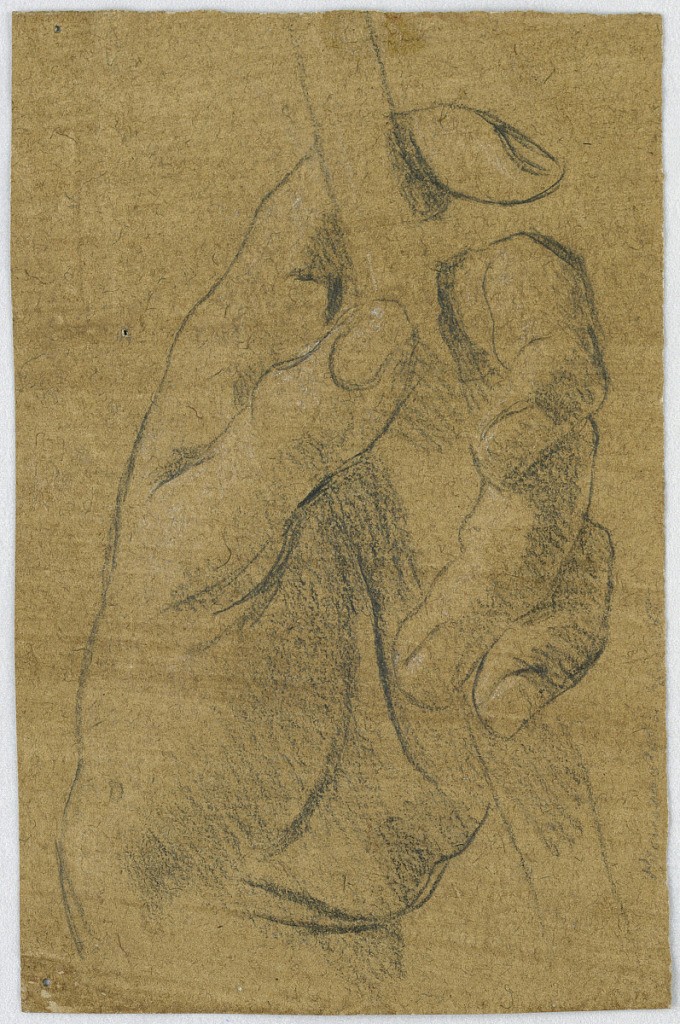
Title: Study: The left hand of a man with a stick
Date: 17th century
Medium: Black crayon on brown paper
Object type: Drawing
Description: Vetical composition of a man's left hand holding a stick. On the back: